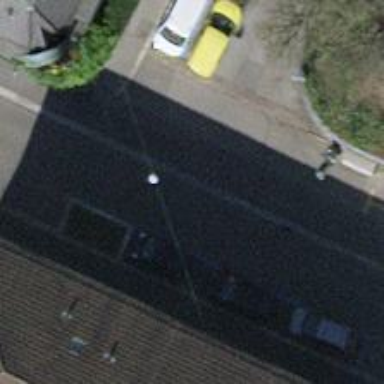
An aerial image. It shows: Unmarked crossing with traffic calming table on the road.